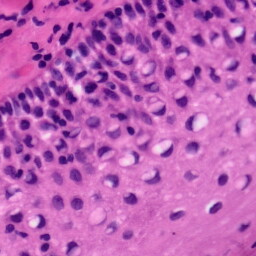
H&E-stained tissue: Tonsil